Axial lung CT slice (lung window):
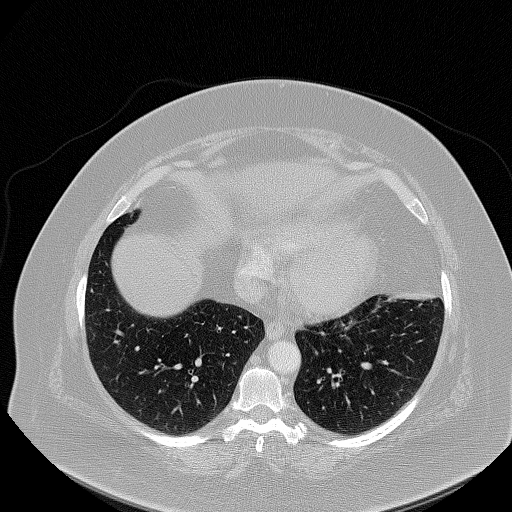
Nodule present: no